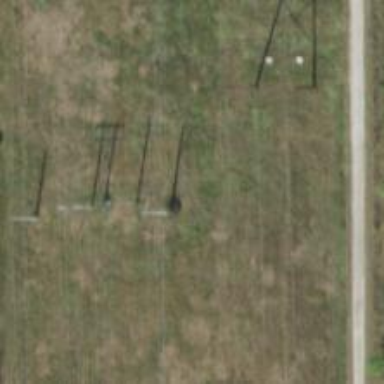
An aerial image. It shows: Power pole.